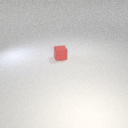
small red rubber cube